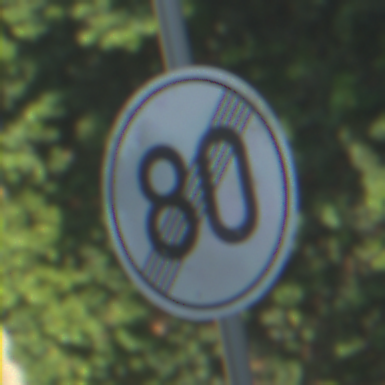
Verkehrszeichen: EndeGeschwindigkeit80
Umgebung: Outdoor, Urban
Tageszeit: MorningAfternoon
Wetter: PartlyCloudy
Licht: Natural
Jahreszeit: NotSpecified
Kontrast: LowContrast